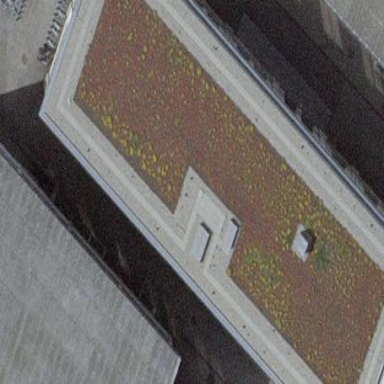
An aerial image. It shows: University building with flat roof.